Question: I'm developing a web site and I to show something like this:

My current html code is this:
'''
<body>
<div id="about">
<img src="images/aboutCardIcon.png"/>
<span>About</span>
</div>
</body>
'''
Is this html code correct? Can I use span tag?
How can I center in the middle About text?
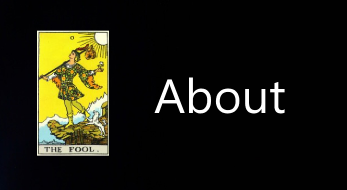
Answer: I would use the '<figure>' and '<figcaption>' elements which are perfect for what you're trying (html5).
<URL>
# The code used
## HTML
'''
<figure>
<img src="image.jpg" alt="Potato">
<figcaption>A Potato</figcaption>
</figure>
'''
## CSS
'''
figure {
border: 1px solid black;
display: inline-block;
text-align: center;
padding: 20px;
}
figure img {
float: left;
height: 126px;
}
figcaption {
float: right;
height: 126px;
line-height: 126px;
margin-left: 50px;
font-family: Arial, sans-serif;
font-size: 300%;
}
'''
Most of the CSS is purely cosmetic, the important parts are the floats places on the image and the '<figcaption>', and the set height and line-height on the '<figcaption>'.
P.S. the reason I made it white and not black like your example, is because the image I chose had a black background, and I didn't want it to look hideous. :)